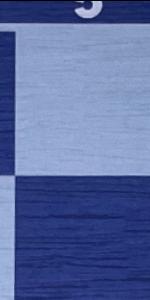
Label: Empty